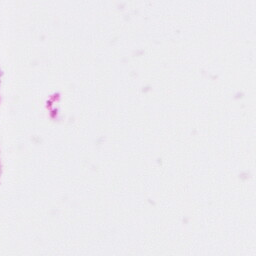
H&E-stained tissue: Pancreatic